Interaction volume radius: 5 \u00c5
Interaction volume height: 15 \u00c5
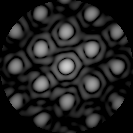
Disorder parameter: 0.1249